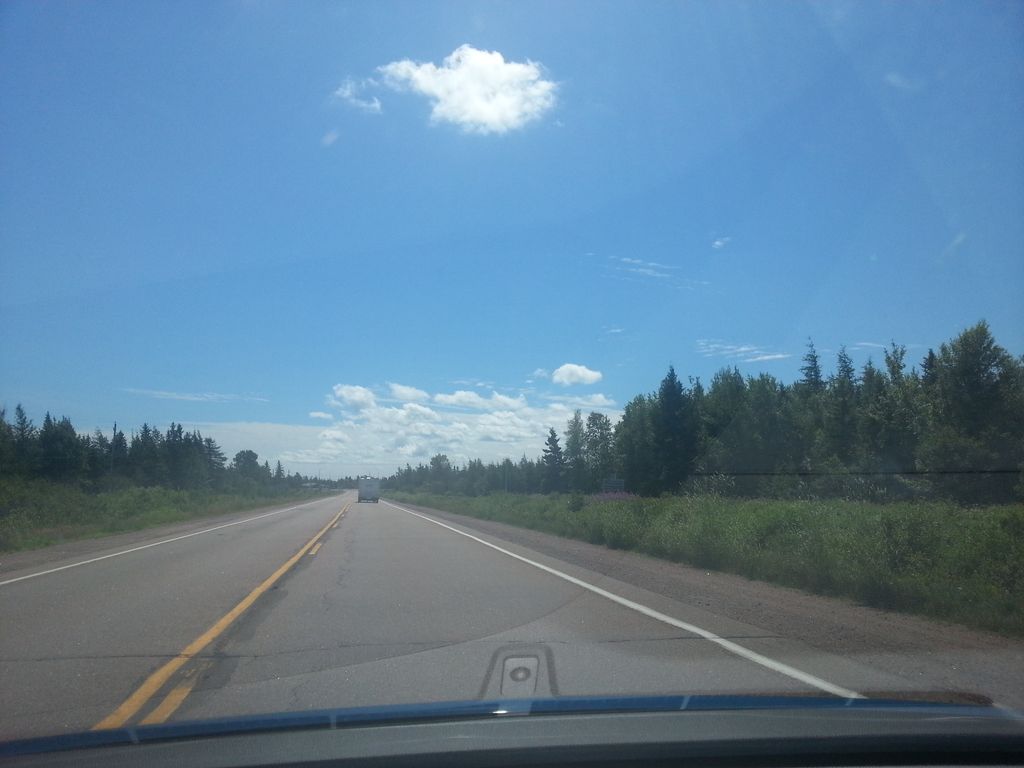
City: charlottetown